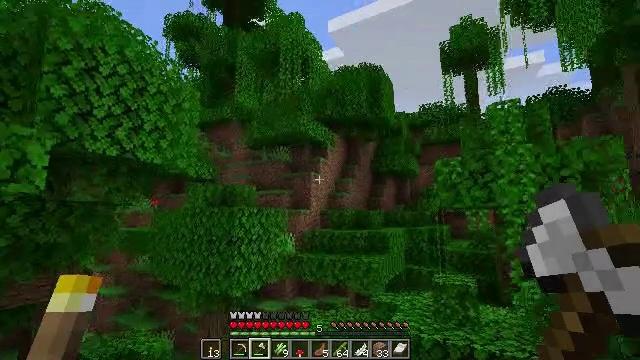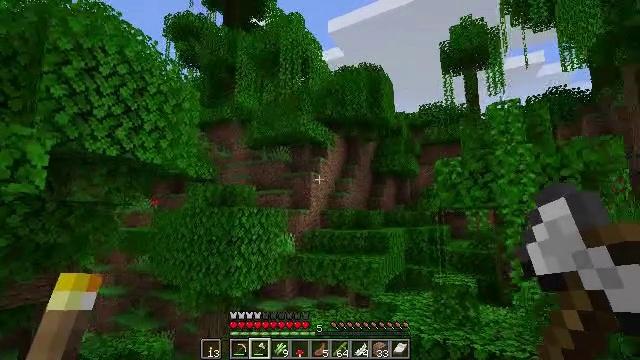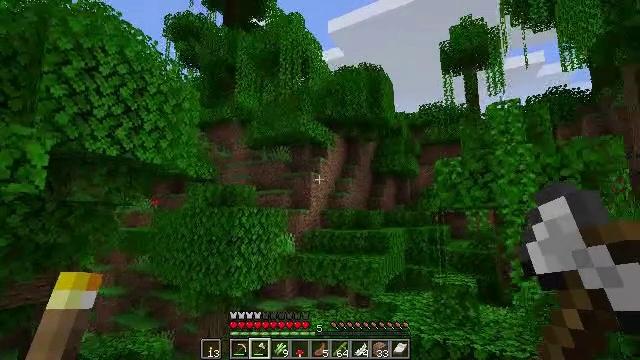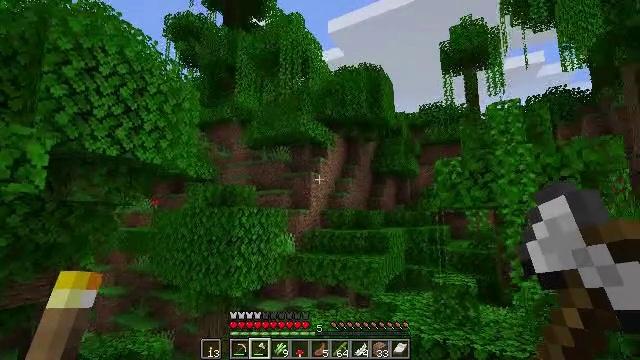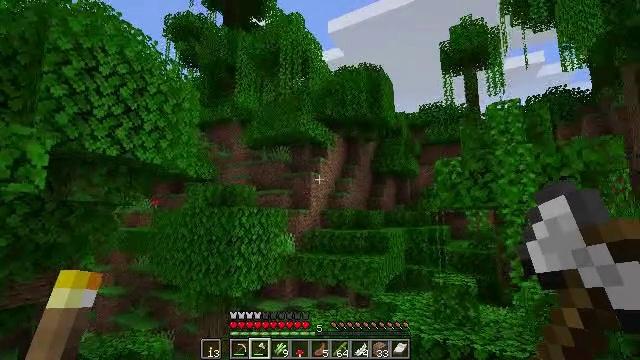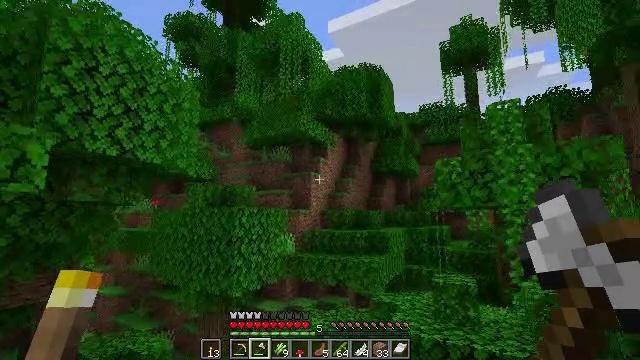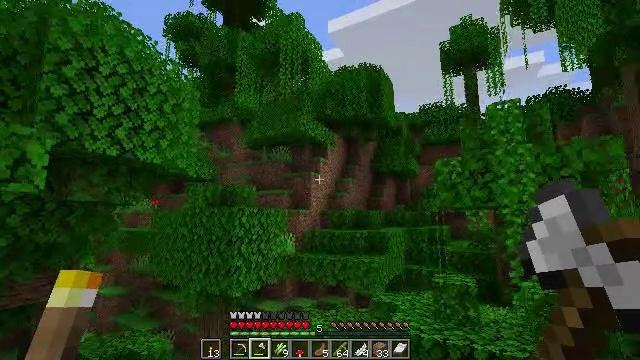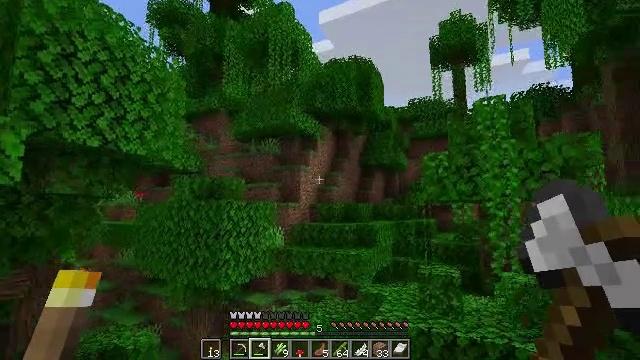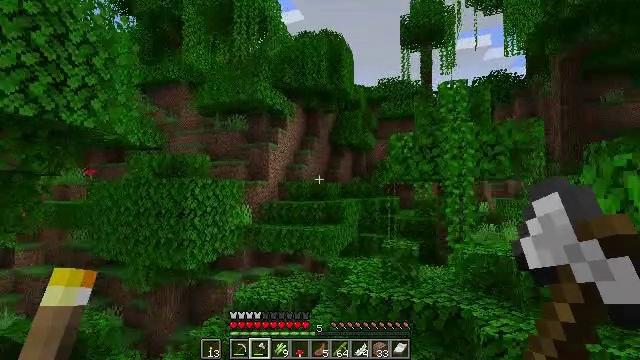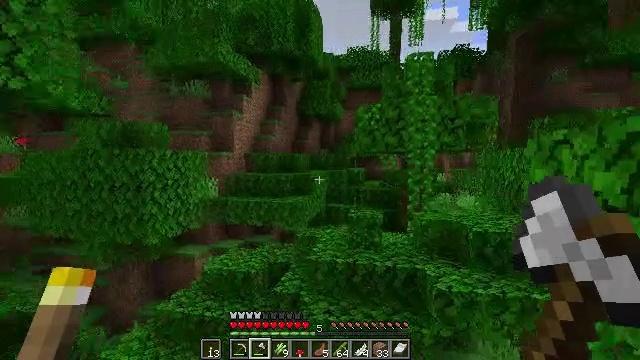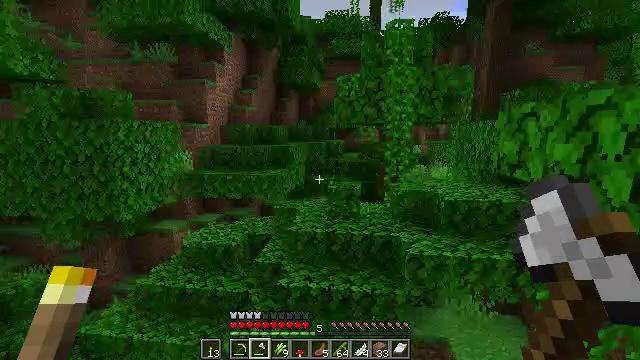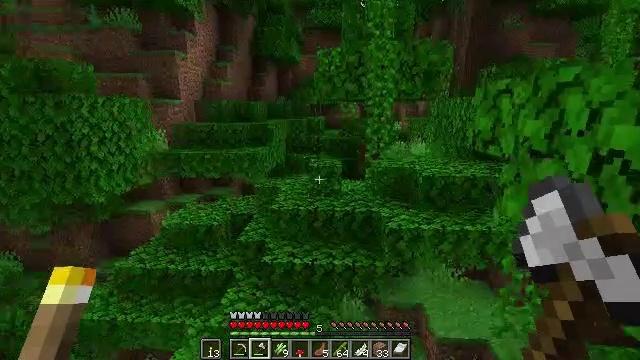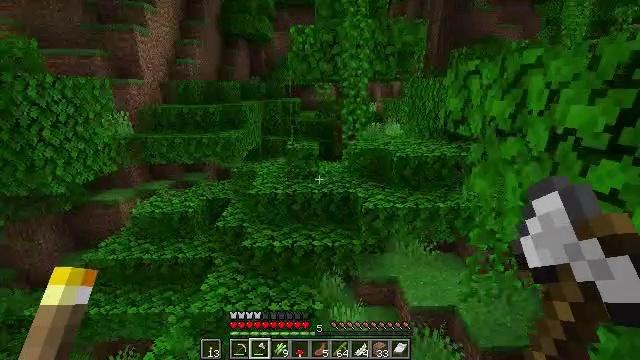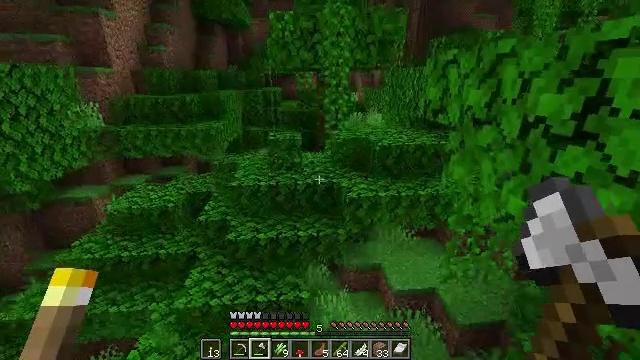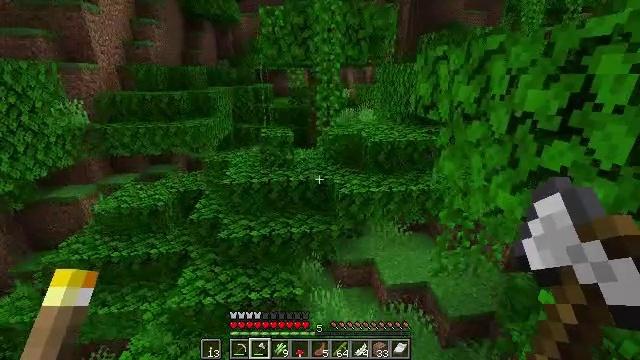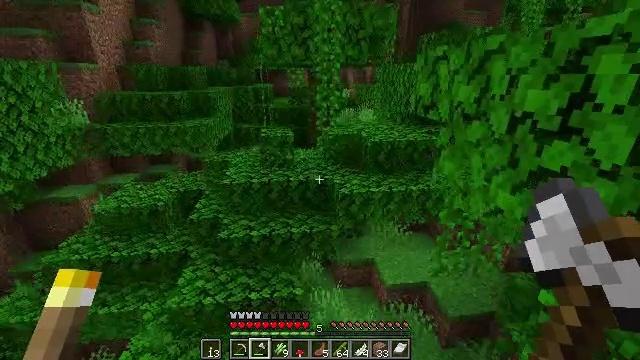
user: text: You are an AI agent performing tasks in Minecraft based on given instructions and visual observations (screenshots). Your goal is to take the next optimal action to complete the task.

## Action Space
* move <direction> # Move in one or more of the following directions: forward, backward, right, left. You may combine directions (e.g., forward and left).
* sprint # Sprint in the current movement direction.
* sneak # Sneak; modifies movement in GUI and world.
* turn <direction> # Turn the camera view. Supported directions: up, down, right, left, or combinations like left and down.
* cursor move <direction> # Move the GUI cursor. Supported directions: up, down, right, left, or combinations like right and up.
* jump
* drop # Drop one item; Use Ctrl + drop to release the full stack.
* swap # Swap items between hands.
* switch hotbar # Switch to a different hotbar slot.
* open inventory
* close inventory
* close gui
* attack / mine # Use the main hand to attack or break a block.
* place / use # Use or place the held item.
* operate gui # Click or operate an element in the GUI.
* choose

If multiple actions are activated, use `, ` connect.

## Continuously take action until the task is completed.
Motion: motion action
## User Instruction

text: Break oak leaves from the trees.
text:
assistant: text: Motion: no_op
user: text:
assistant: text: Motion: no_op
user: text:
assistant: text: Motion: no_op
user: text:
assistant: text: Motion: no_op
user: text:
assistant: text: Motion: no_op
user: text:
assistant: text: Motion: no_op
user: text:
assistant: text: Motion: turn right and down
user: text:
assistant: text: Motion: turn right and down
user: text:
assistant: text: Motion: turn right and down
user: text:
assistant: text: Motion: turn right and down
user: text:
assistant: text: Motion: turn right and down
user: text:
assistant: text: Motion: turn right and down
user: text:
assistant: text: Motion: turn right and down
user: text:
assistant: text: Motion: turn right
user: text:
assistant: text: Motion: no_op
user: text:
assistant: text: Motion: no_op
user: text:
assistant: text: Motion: no_op
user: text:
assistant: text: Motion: no_op
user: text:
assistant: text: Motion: no_op
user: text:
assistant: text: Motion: turn left
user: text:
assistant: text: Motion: turn left and up
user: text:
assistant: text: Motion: turn left
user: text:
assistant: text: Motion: no_op
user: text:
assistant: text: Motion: no_op
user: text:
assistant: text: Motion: no_op
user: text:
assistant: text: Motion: turn left
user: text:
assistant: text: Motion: move forward, turn left
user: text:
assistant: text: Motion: move forward
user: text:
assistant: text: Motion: move forward
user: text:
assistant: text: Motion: move forward